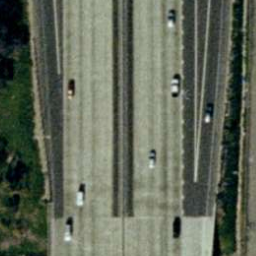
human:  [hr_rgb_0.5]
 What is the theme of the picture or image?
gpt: freeway